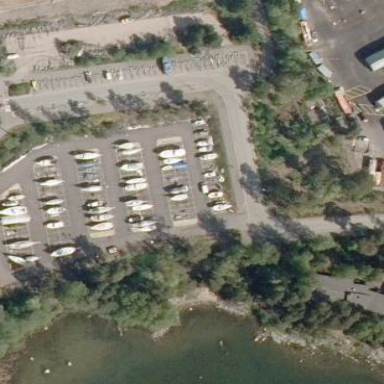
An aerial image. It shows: Boat storage facility.